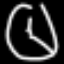
Label: clock